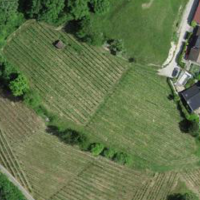
EUNIS habitat code: 40
Species observed at this site:
Cephalanthera damasonium